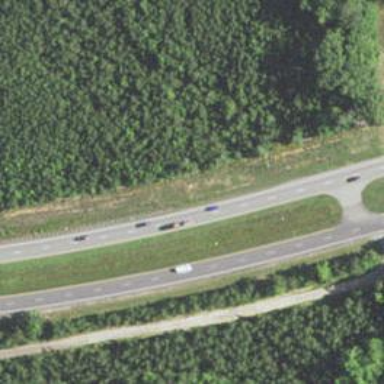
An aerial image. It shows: This image shows trunk highway that functions as expressway.